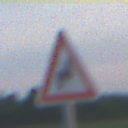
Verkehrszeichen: DoppelkurveRechts
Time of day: SunriseSunset
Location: Outdoor (Nature)
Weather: PartlyCloudy
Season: NotSpecified
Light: Natural